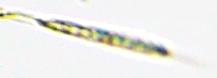
Label: Rhizosolenia